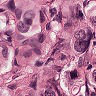
Metastatic tissue present: yes